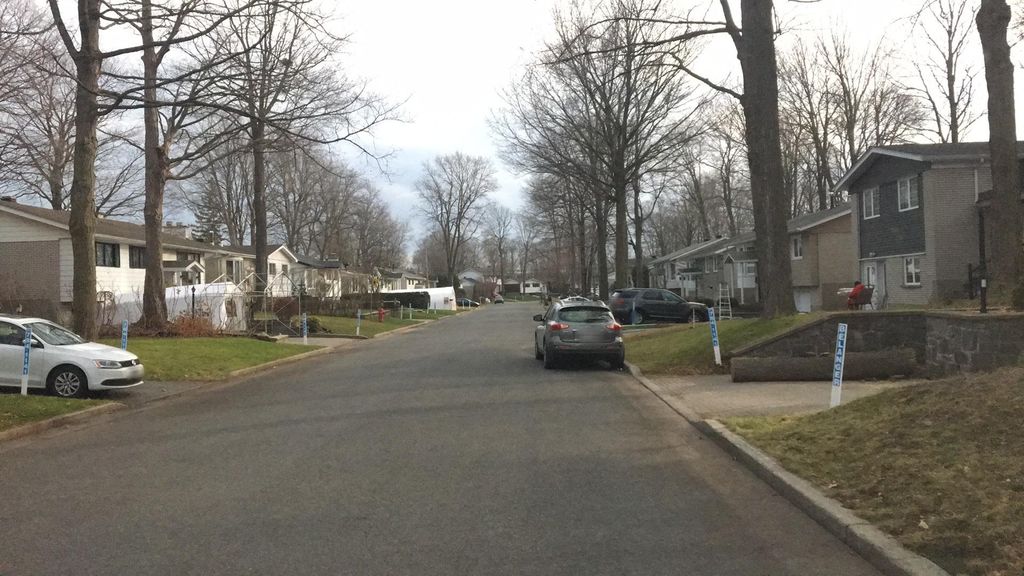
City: montreal